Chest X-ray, PA view. Patient: 55 years old, sex F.
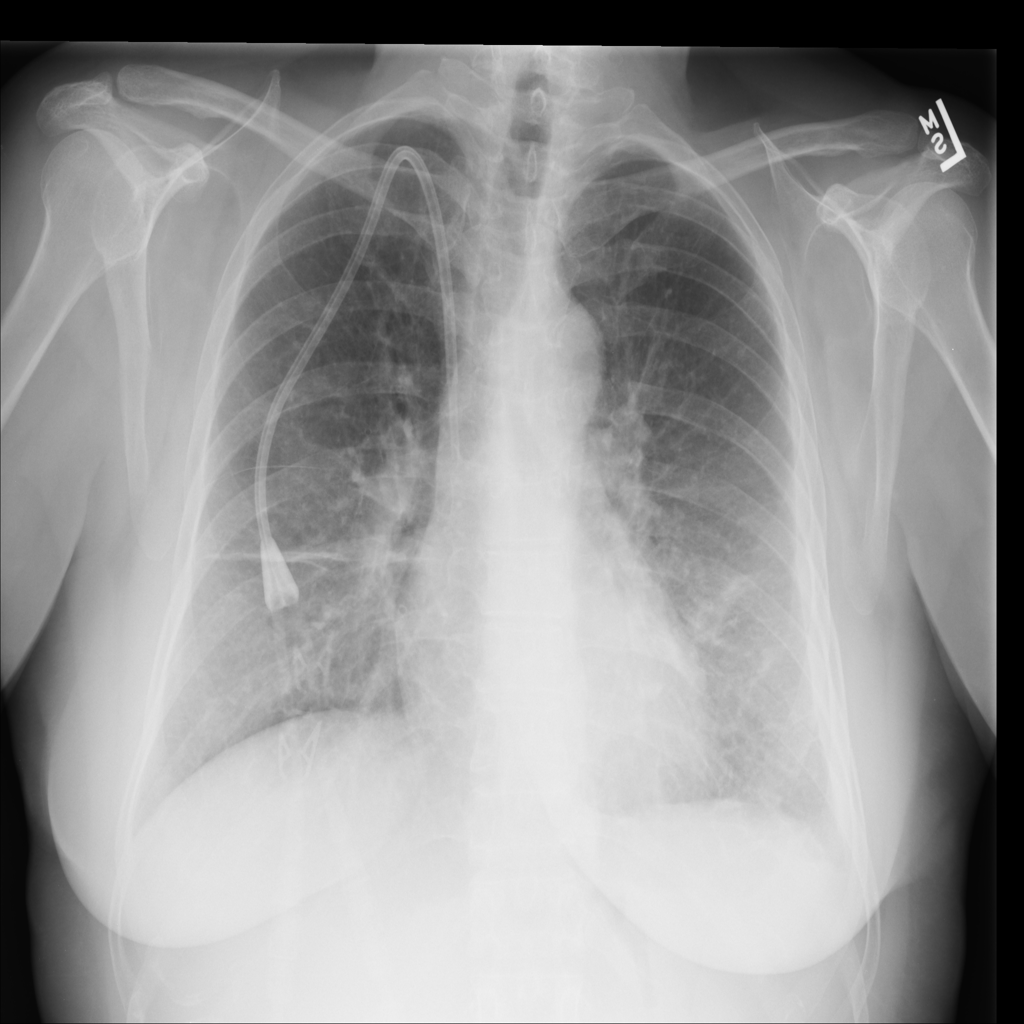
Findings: No Finding